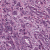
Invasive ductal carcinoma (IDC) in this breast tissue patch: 1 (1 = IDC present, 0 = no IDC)